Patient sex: M
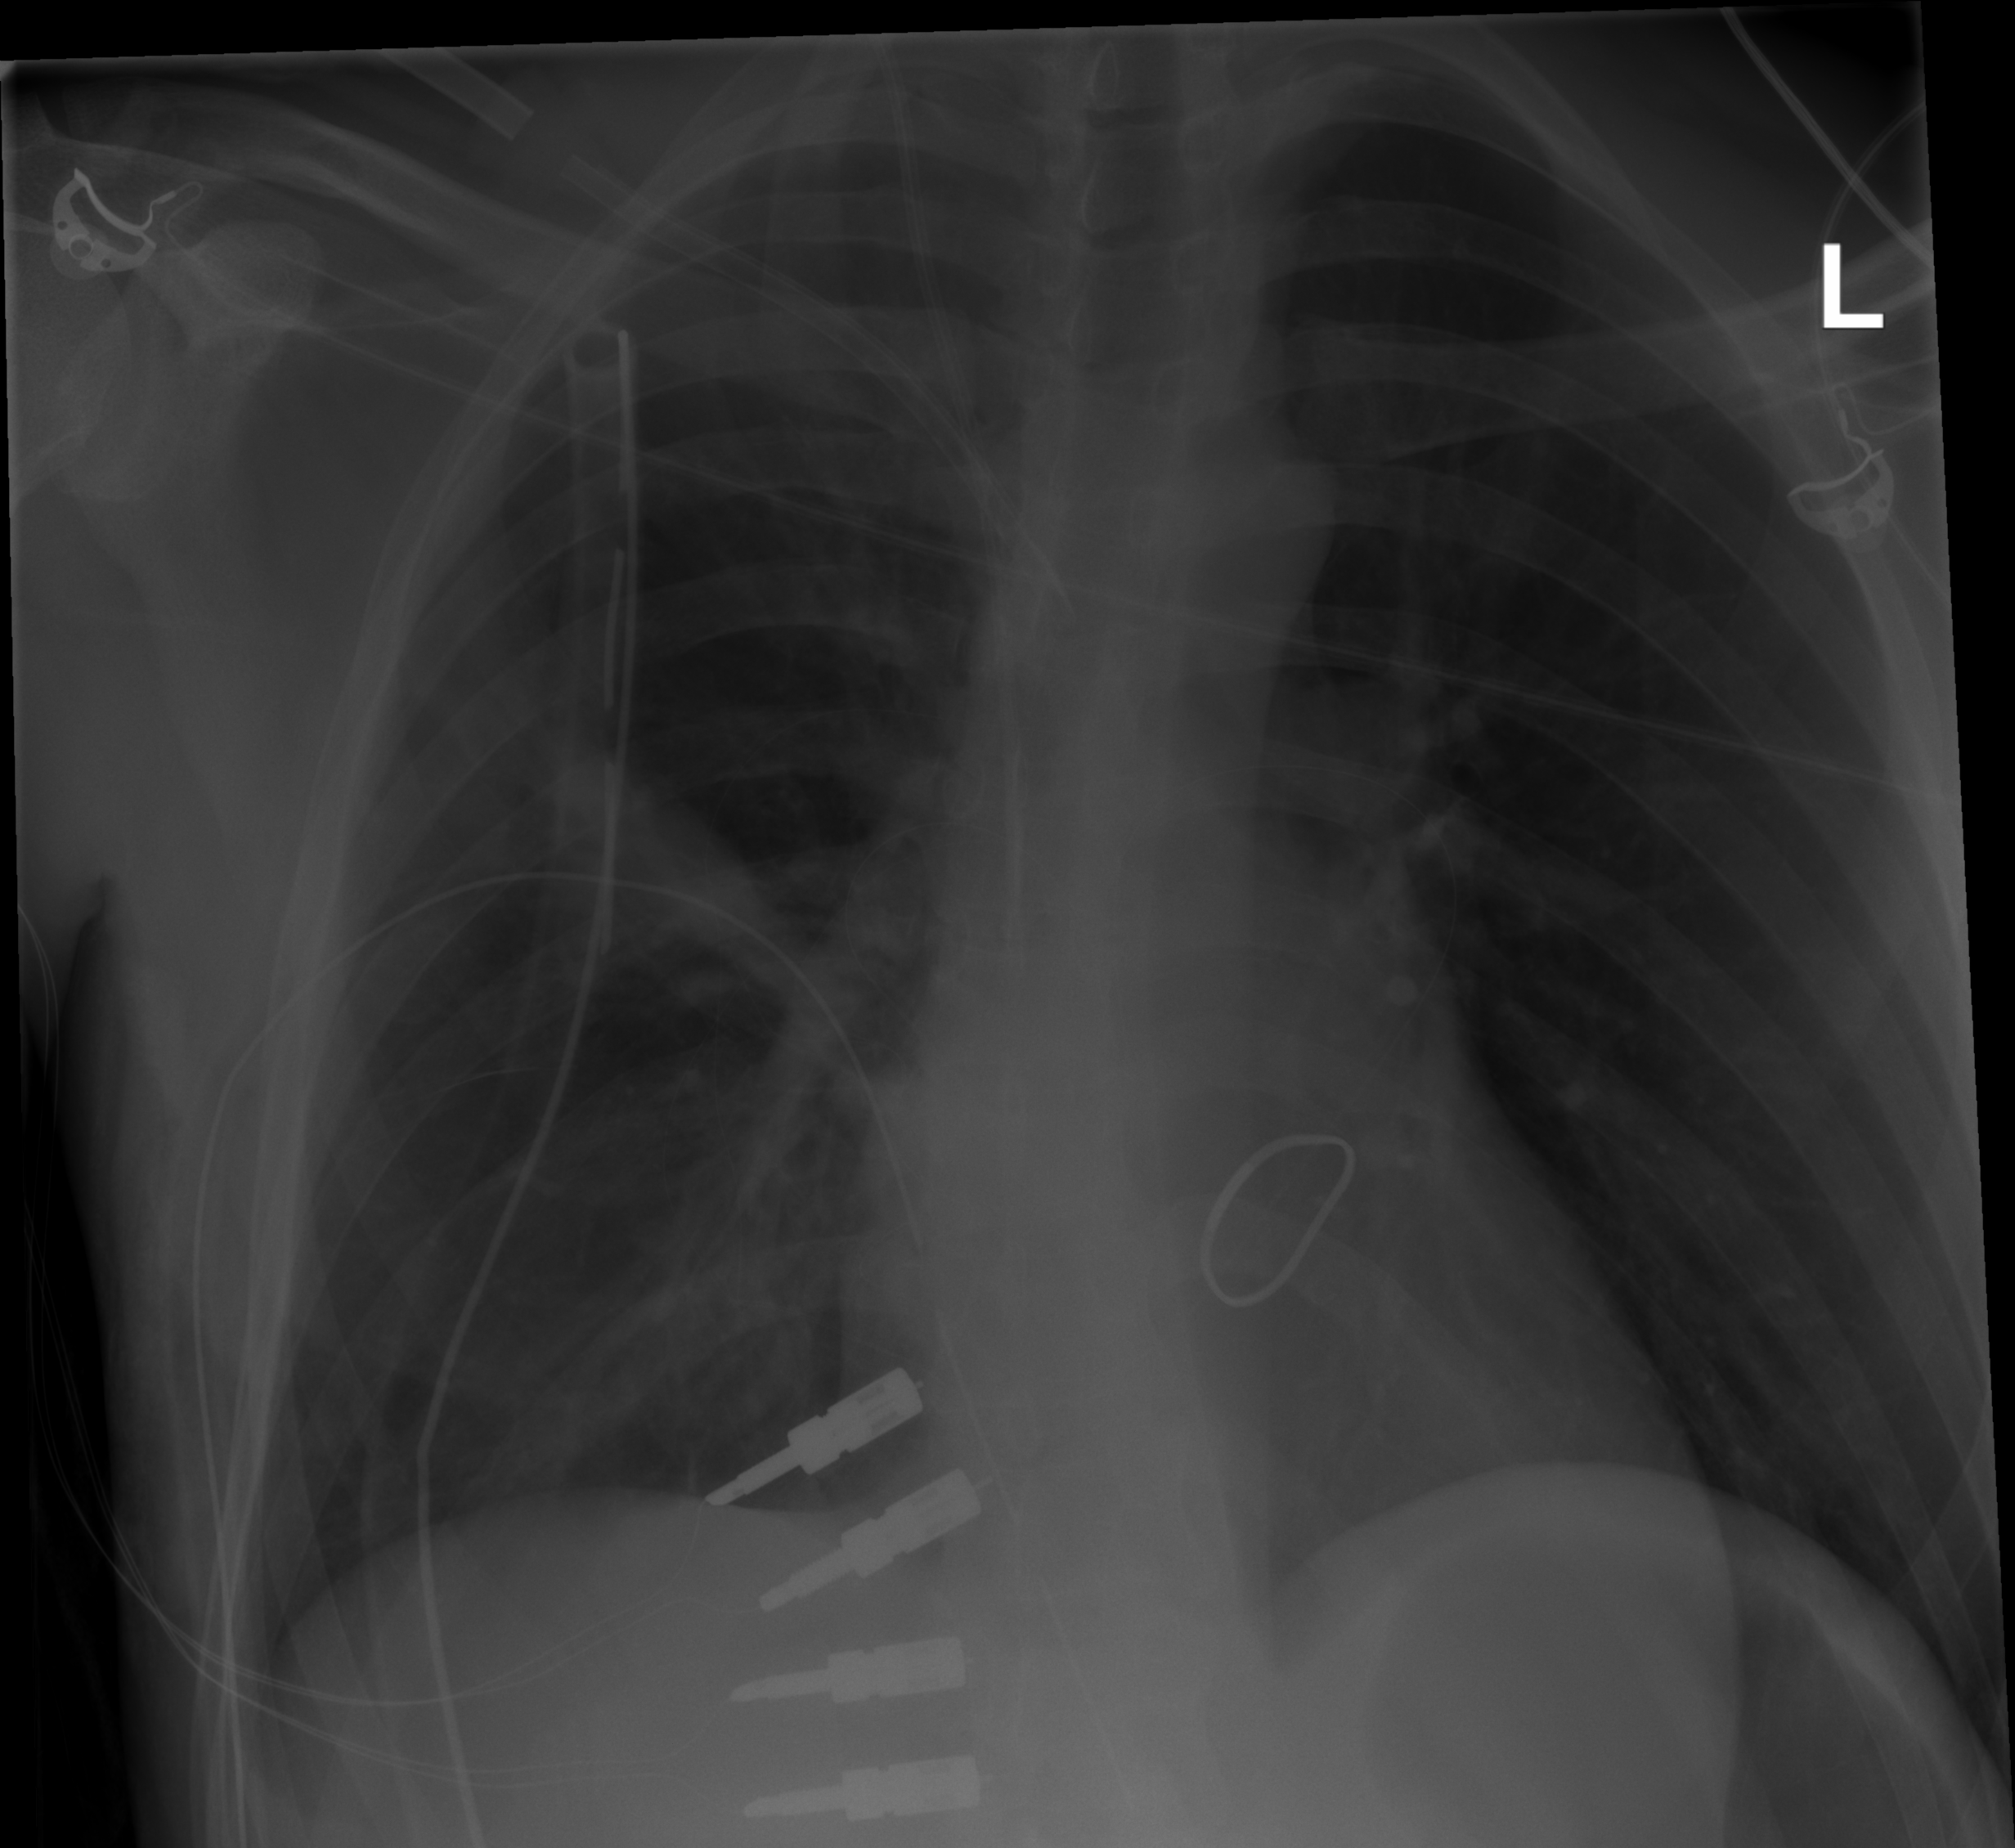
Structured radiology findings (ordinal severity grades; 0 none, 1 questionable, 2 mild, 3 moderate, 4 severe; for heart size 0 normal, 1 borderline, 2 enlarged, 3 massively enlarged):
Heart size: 0
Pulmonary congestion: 0
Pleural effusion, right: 0
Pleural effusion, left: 0
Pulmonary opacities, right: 0
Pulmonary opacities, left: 0
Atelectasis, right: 2
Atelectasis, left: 0